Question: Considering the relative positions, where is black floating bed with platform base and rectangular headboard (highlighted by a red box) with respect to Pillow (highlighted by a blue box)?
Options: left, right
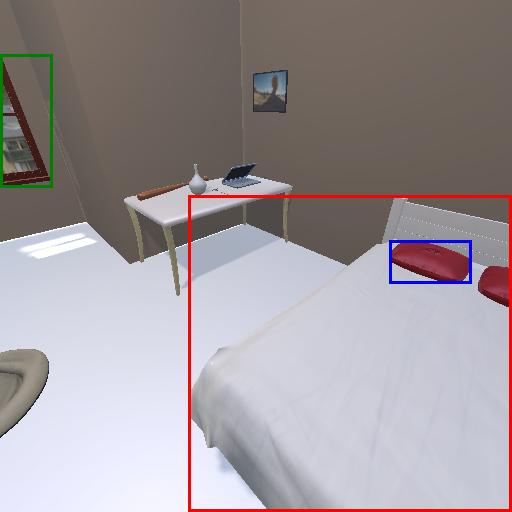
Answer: left